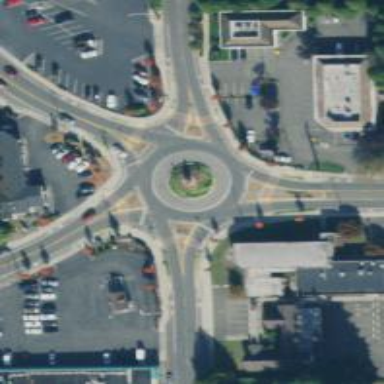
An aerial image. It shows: Secondary road with asphalt surface leading to roundabout junction.